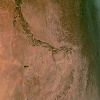
Label: land